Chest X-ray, PA view. Patient: 50 years old, sex M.
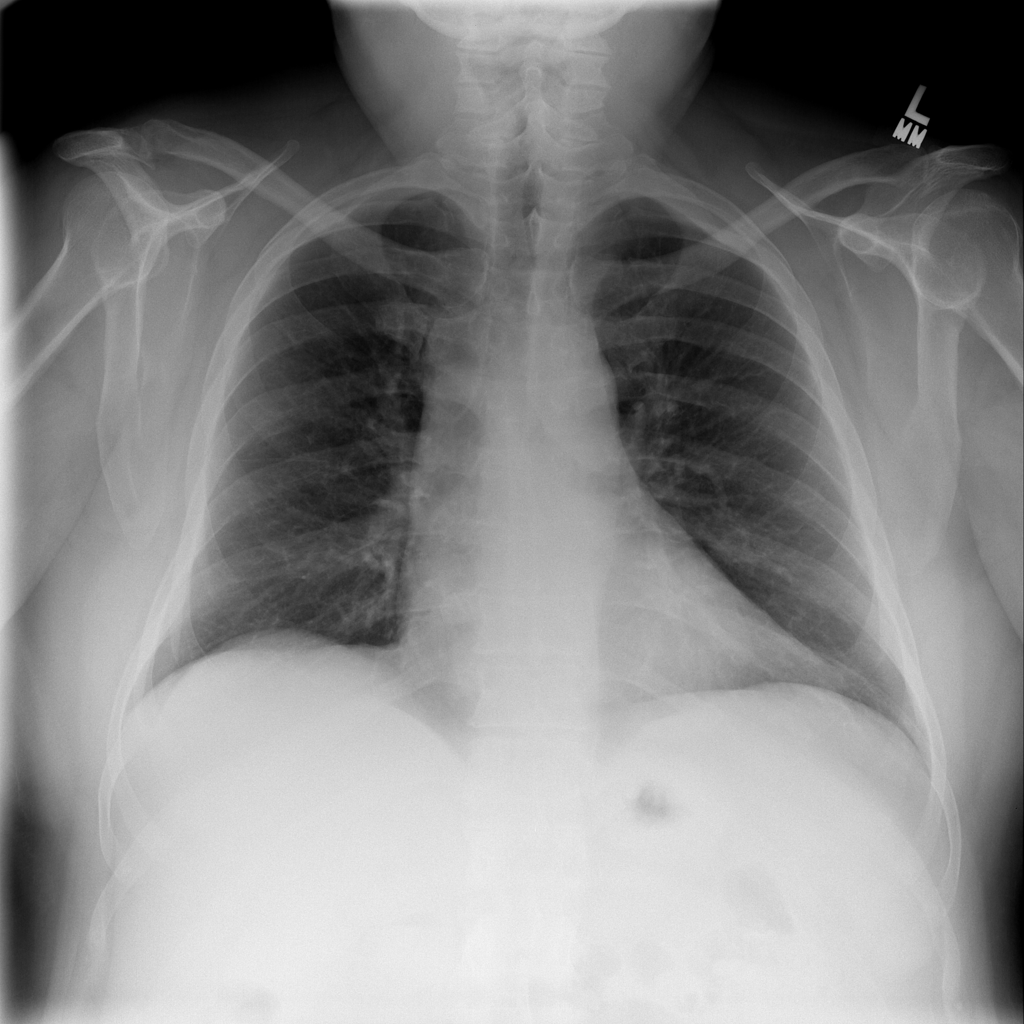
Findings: Emphysema